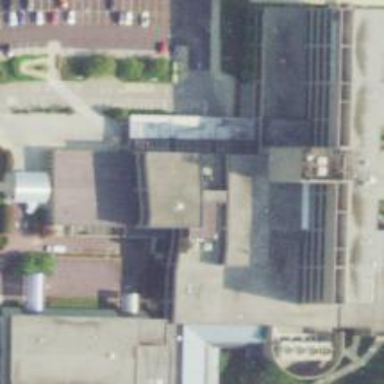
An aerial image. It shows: Hospital building with helipad.